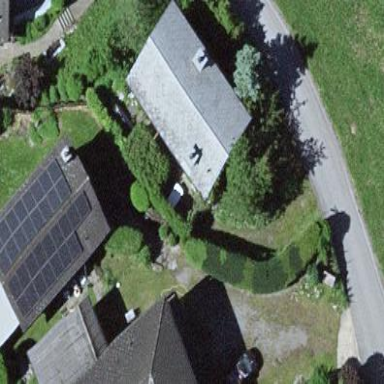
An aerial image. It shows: Detached building.